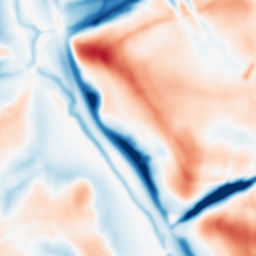
Category: multiscale
Decomposition family: dog_multiscale
Decomposition parameters: sigma_ratio: 2
n_scales: 3
base_sigma: 2
Upsampling method: lanczos
Upsampling parameters: scale: 8
Upsampling scale: 8